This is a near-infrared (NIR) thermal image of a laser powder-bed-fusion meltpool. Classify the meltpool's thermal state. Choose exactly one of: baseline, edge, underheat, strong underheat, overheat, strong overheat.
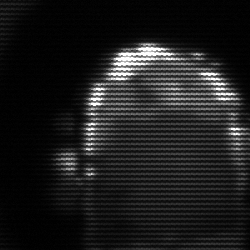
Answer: baseline